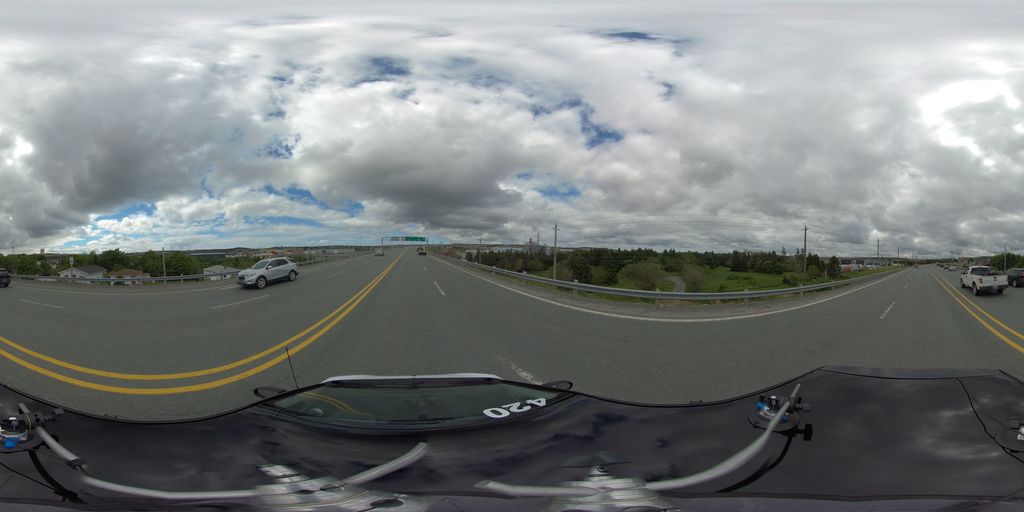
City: st_johns